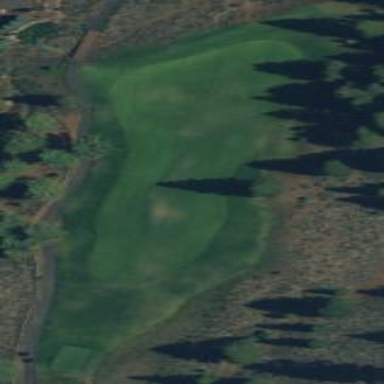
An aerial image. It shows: Rough area on grassy golf course.